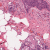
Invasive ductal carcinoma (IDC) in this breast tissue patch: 0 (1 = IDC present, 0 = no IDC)